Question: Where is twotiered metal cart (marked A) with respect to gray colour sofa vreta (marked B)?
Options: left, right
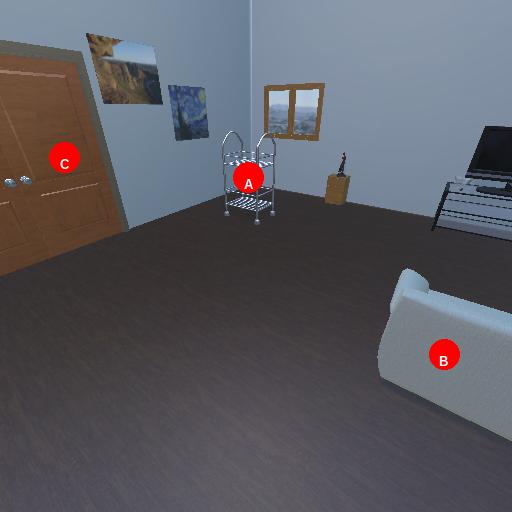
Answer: left